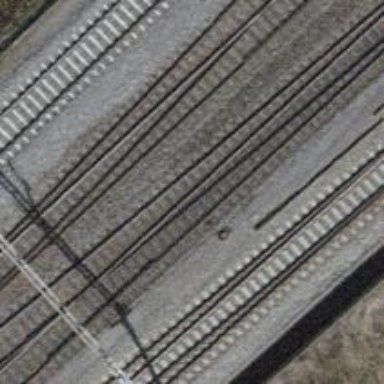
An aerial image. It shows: Single-track railway siding with electrified contact lines.